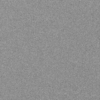
Label: dusty